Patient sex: F
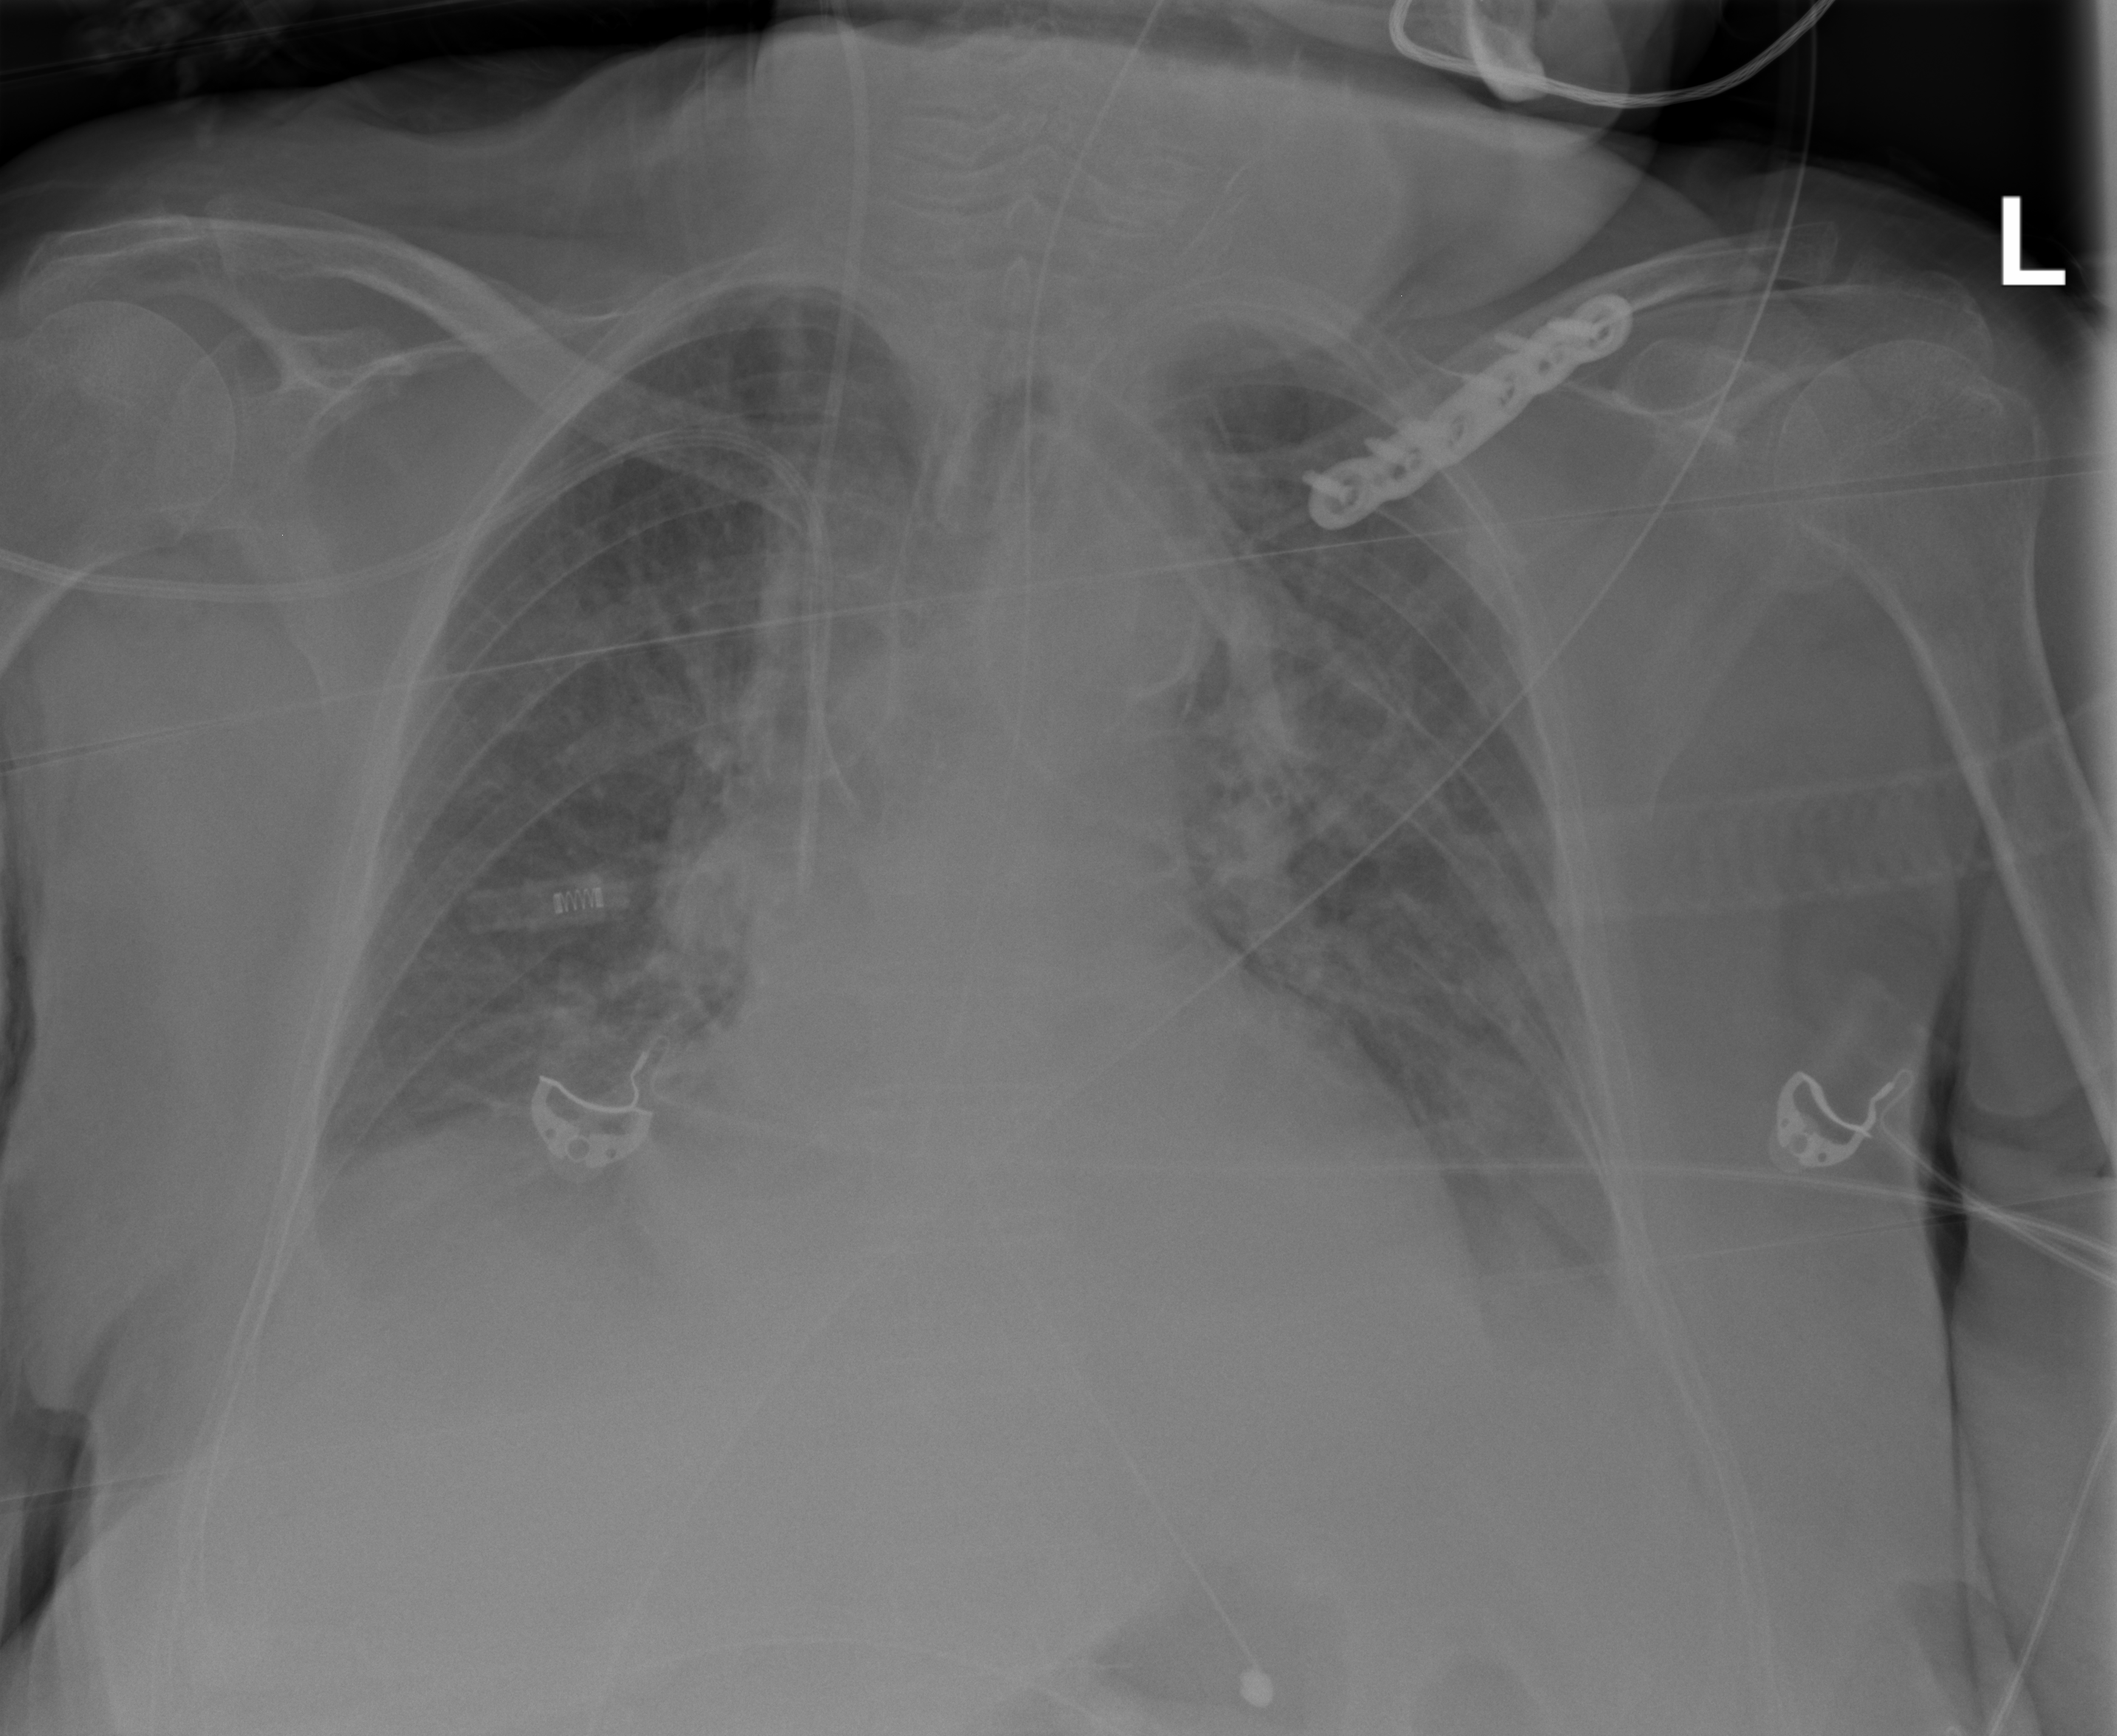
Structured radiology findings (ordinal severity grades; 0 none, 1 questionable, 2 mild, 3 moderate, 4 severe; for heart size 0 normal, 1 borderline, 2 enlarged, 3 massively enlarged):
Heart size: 1
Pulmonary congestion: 2
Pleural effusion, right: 2
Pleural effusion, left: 2
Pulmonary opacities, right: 0
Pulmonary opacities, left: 0
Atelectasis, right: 2
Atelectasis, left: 2